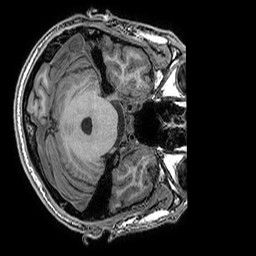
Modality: T1w
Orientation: axial
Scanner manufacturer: ge
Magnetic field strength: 3 T
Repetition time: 0.008512 s
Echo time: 0.003336 s